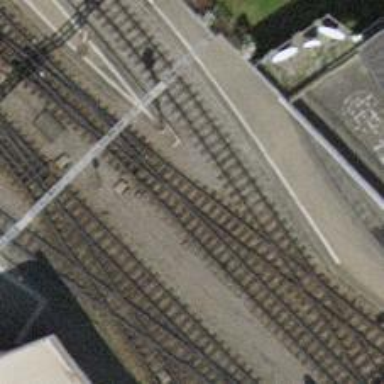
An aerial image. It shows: Narrow-gauge railway siding with 1 track. The railway line is electrified with contact line.